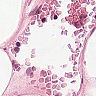
Metastatic tissue present: no